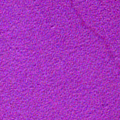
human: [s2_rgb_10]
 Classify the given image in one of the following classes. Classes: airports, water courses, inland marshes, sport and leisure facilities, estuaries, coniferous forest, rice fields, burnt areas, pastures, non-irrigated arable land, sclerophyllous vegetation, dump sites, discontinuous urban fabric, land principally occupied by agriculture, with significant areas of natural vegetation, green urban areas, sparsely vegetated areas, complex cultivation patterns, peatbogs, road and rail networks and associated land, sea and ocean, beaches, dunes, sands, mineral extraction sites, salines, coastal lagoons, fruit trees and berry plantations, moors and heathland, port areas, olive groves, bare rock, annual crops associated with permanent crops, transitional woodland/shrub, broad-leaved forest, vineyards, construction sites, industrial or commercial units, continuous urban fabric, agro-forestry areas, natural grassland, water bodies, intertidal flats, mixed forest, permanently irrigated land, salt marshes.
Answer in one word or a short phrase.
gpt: sea and ocean